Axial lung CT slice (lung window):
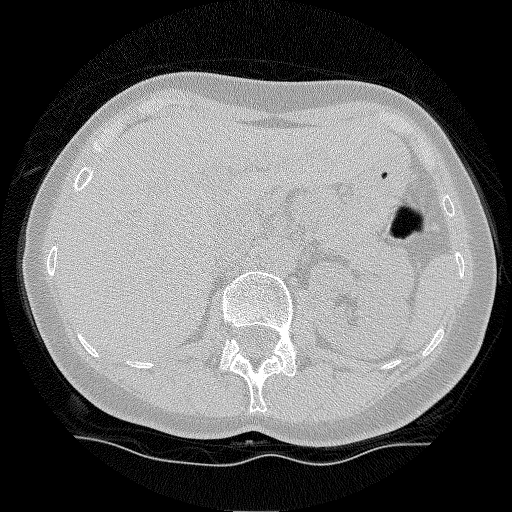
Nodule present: no